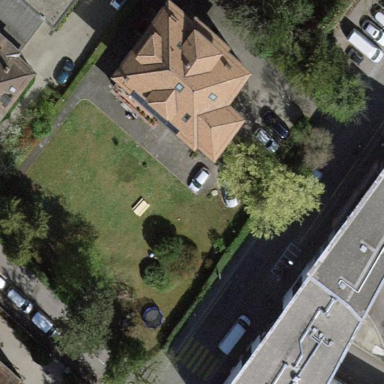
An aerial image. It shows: Garden surrounded by fence.